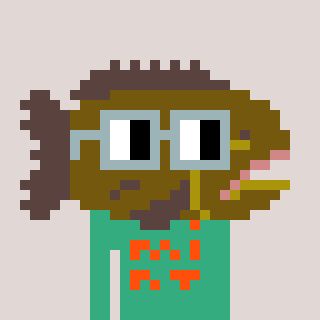
a pixel art character with square dark gray glasses, a grouper-shaped head and a teal-colored body on a warm background